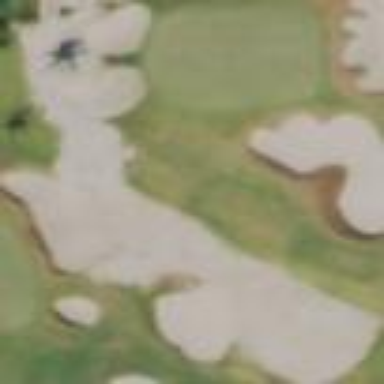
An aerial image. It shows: Golf bunker filled with natural sand.